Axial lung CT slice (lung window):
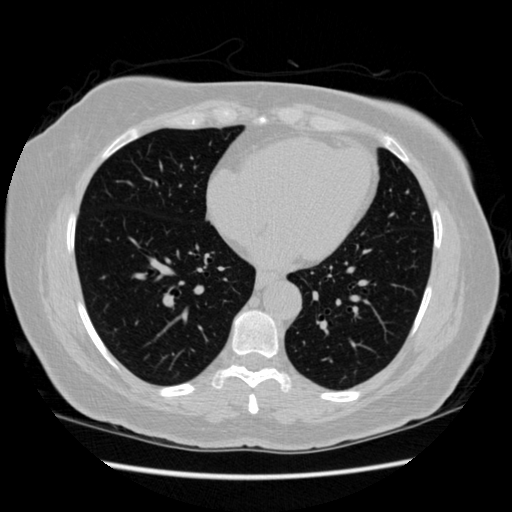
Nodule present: no